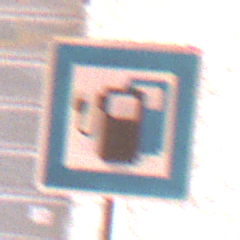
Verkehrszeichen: LadestationFuerElektrofahrzeuge
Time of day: MorningAfternoon
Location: Outdoor (Urban)
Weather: Clear
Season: NotSpecified
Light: Natural